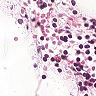
Metastatic tissue present: no